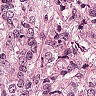
Metastatic tissue present: yes